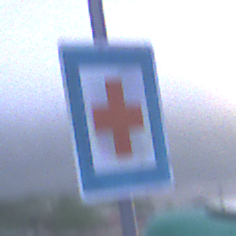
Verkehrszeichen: ErsteHilfe
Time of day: SunriseSunset
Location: Outdoor (Urban)
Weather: Overcast
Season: NotSpecified
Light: Natural